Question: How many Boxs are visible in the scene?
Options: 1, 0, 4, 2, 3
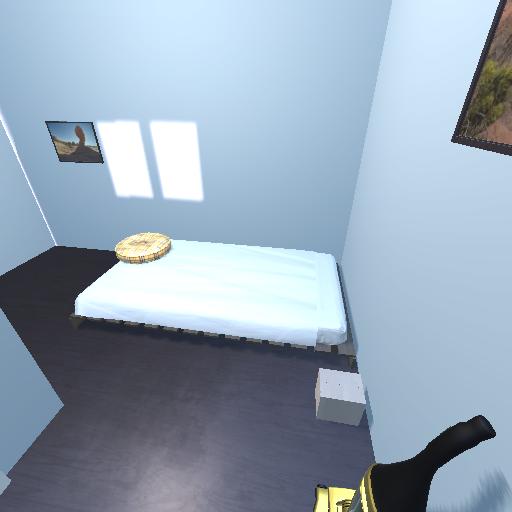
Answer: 1